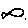
Label: fish